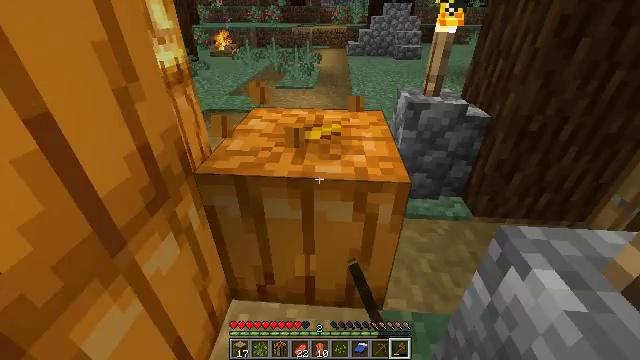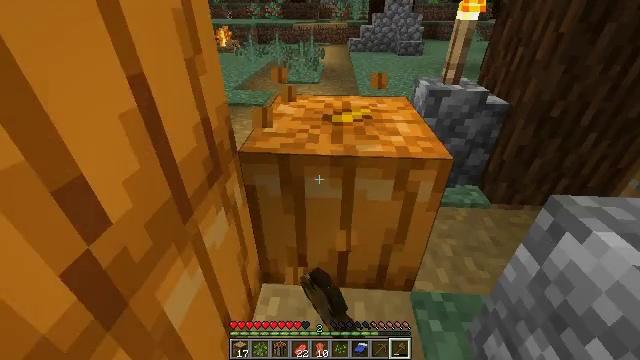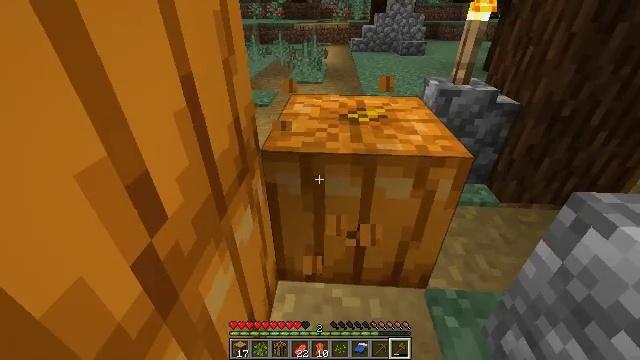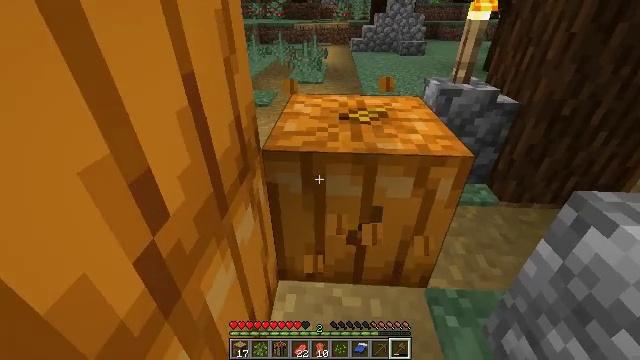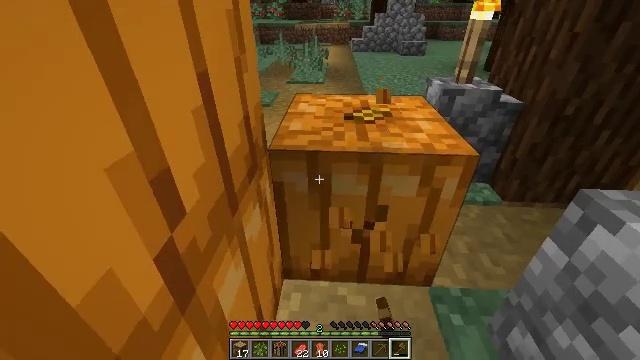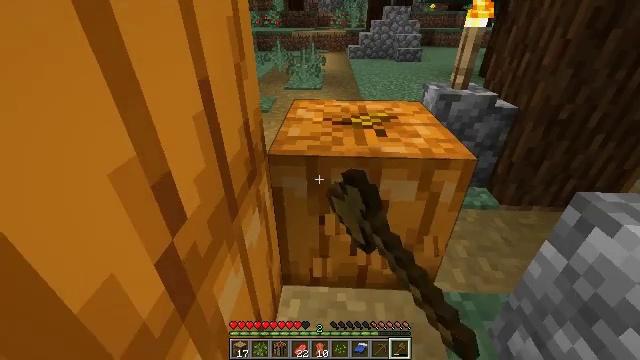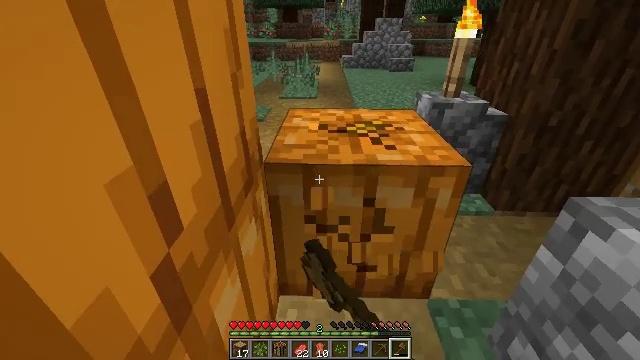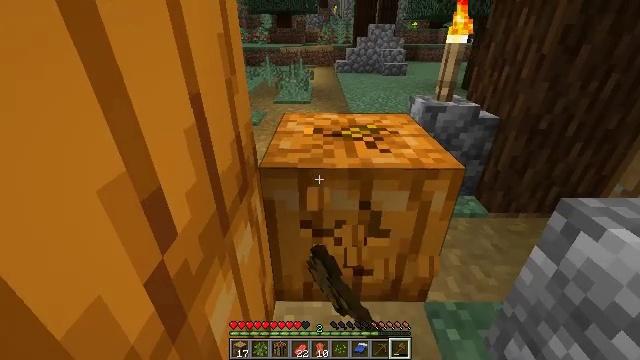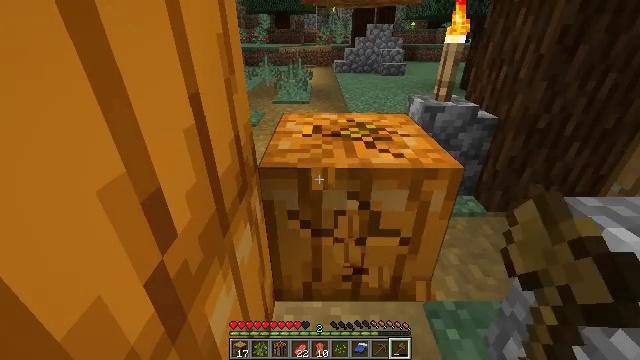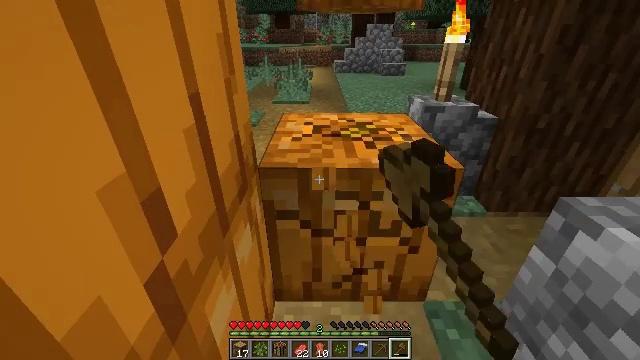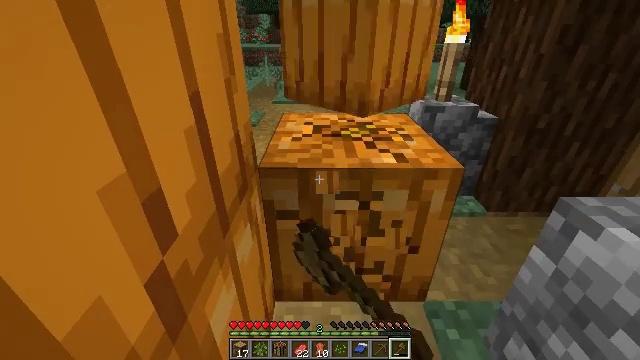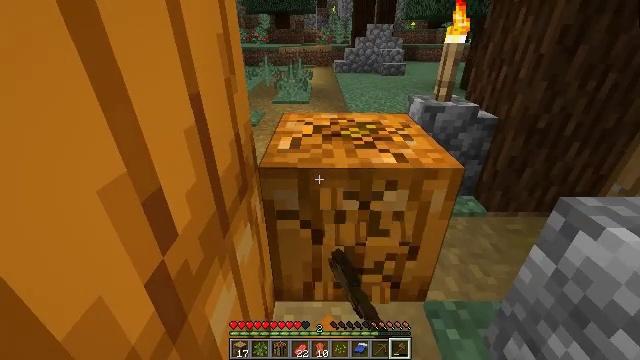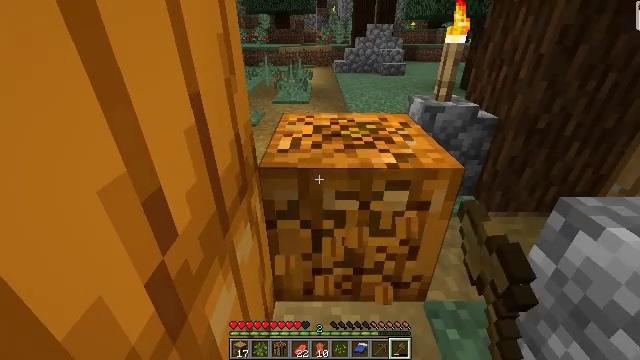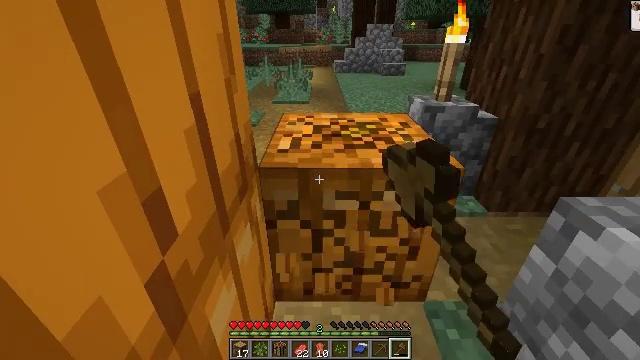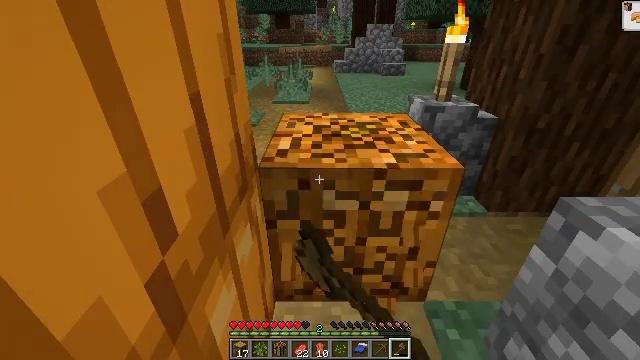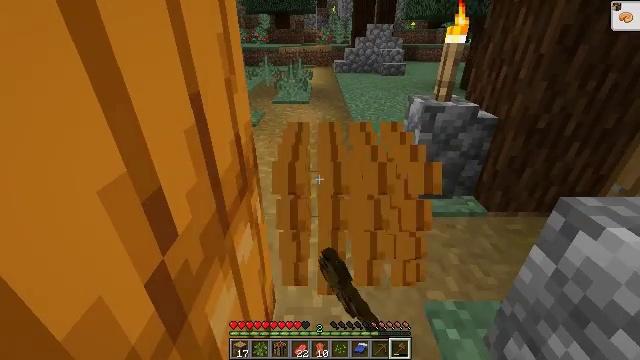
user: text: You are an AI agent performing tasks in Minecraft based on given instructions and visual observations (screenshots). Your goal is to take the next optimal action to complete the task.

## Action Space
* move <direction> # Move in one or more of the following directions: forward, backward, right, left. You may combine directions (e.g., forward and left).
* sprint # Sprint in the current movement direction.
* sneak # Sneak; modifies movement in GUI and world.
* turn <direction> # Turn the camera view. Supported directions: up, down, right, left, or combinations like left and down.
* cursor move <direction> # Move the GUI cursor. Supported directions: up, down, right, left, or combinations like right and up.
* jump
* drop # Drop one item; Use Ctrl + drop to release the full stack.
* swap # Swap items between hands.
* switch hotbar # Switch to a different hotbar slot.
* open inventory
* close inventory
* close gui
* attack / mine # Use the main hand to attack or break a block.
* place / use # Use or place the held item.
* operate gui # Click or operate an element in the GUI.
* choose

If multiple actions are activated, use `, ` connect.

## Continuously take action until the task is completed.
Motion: motion action
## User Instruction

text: Attack the pumpkin to gather it.
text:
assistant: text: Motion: attack / mine
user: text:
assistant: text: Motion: attack / mine
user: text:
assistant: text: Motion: attack / mine
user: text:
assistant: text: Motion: attack / mine
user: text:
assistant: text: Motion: turn up, attack / mine
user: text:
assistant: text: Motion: turn right and up, attack / mine
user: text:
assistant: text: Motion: turn right, attack / mine
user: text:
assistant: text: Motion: attack / mine
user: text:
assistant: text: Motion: attack / mine
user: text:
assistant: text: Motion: attack / mine
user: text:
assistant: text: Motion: attack / mine
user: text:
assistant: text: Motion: attack / mine
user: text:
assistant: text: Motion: attack / mine
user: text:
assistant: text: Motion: attack / mine
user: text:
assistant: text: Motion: attack / mine
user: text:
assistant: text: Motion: attack / mine
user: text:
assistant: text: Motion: move forward, attack / mine
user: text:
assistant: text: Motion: move forward, attack / mine
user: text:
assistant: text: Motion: move forward, attack / mine
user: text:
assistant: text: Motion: attack / mine